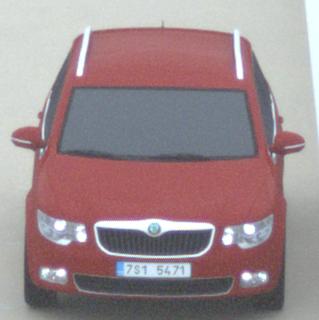
Make: Skoda
Model: Superb Combi 1.4 TSI
Detailed model: Superb (II) Combi
Model produced from: 2010/01
Model produced until: 2011/10
Doors: 5
Color: red
Road condition: dry road
Daytime: midday
Contrast: low contrast